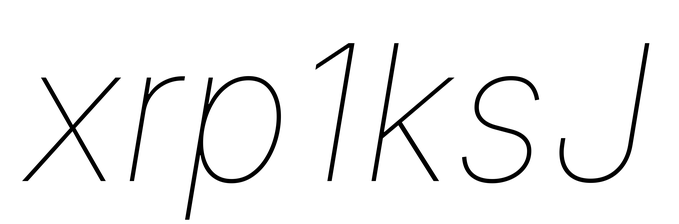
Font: Inter-Italic_Thin_Italic